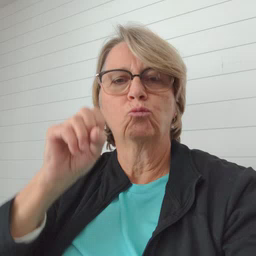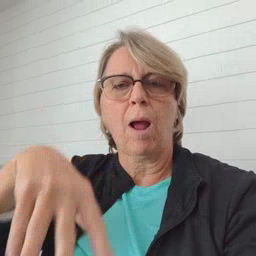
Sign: drop